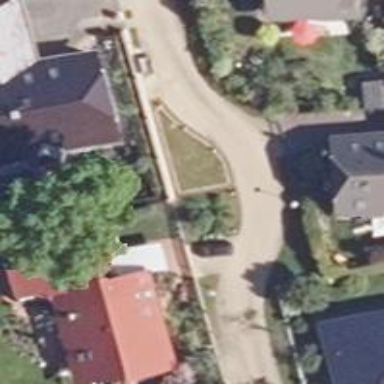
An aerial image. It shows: Living street.